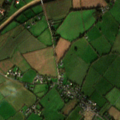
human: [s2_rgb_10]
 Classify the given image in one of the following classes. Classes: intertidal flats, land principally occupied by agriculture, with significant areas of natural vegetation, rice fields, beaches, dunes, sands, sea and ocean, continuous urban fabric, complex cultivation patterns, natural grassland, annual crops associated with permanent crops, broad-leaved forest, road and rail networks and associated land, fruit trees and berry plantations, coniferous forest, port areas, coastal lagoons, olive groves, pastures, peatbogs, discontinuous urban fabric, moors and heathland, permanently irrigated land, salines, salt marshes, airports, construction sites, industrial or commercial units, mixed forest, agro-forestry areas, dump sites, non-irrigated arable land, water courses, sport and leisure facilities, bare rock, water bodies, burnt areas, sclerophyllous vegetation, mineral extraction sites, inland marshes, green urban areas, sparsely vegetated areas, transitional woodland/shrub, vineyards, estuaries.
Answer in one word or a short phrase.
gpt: discontinuous urban fabric, construction sites, non-irrigated arable land, pastures